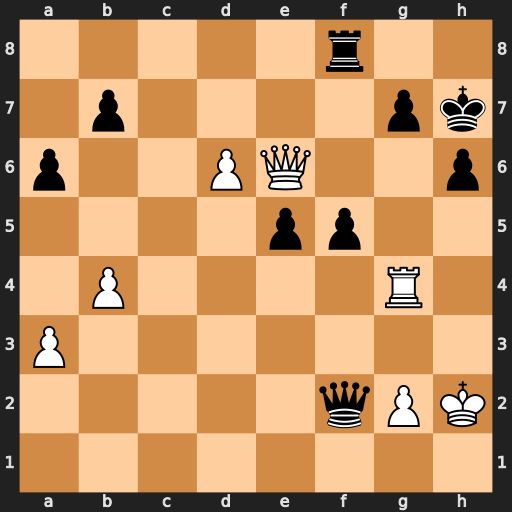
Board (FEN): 5r2/1p4pk/p2PQ2p/4pp2/1P4R1/P7/5qPK/8
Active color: w
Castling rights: -
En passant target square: -
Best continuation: Qg6+ Kh8 Qxg7#